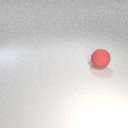
large red rubber sphere